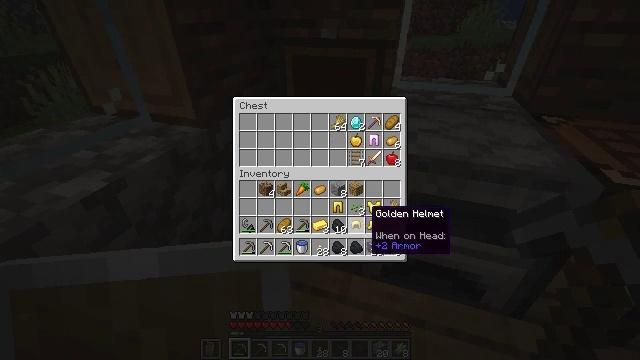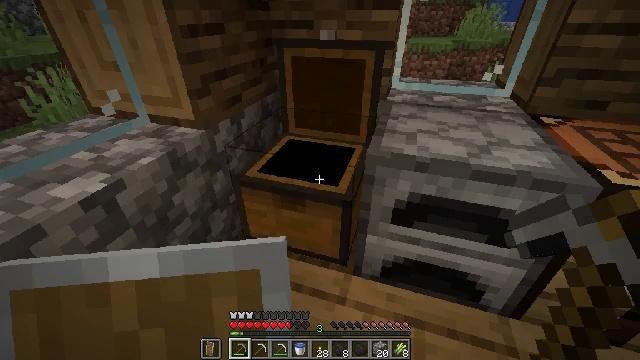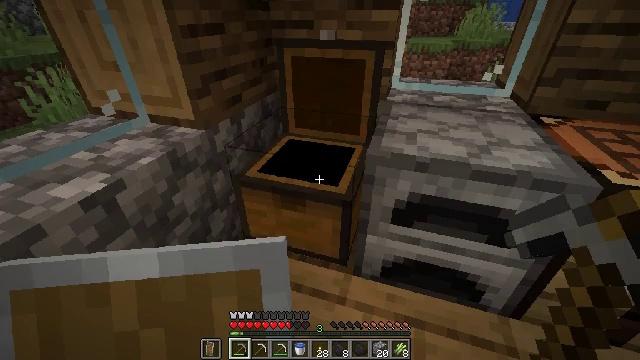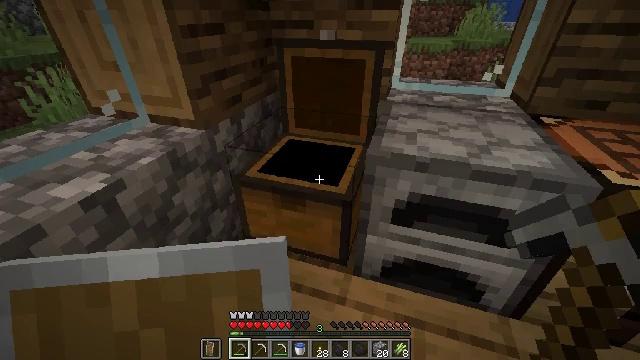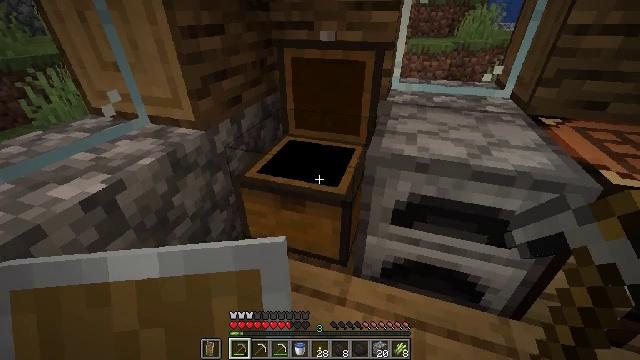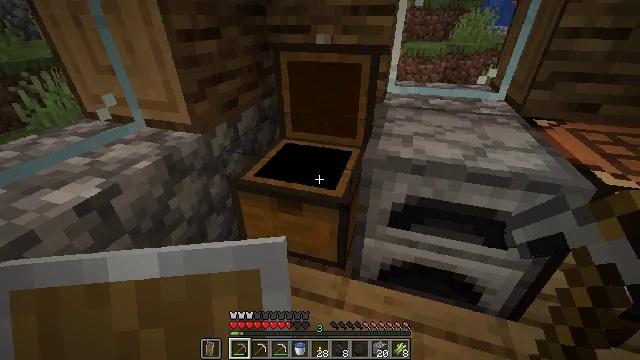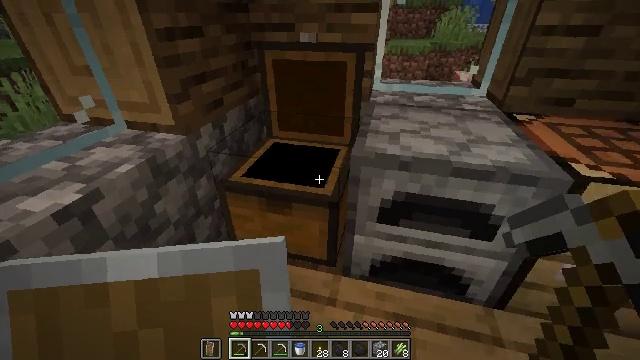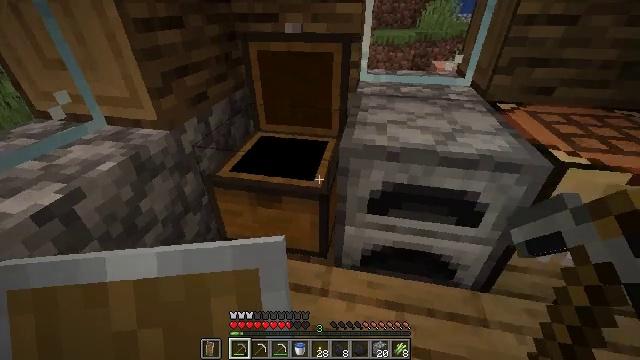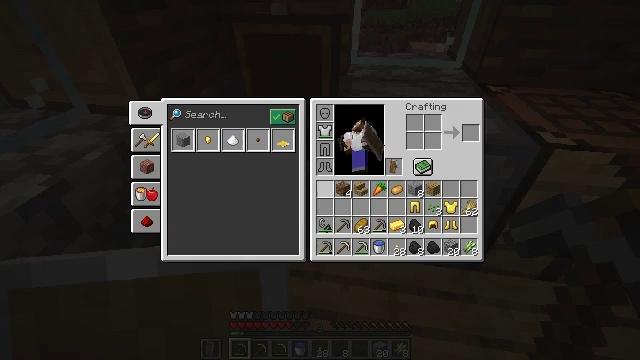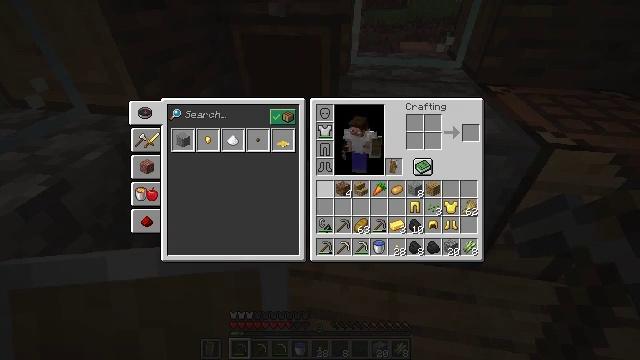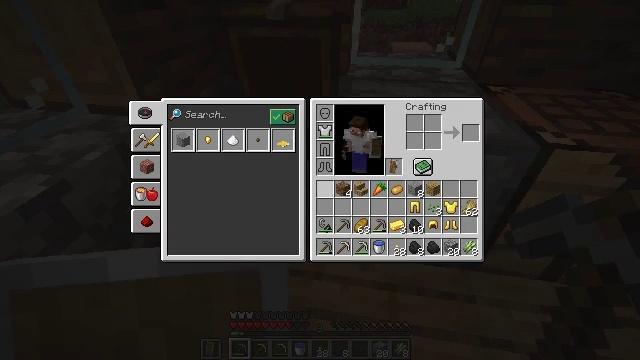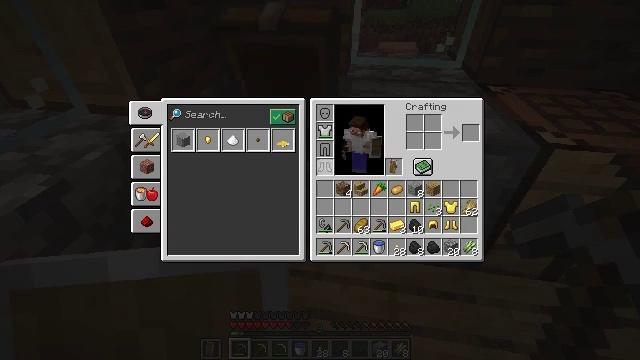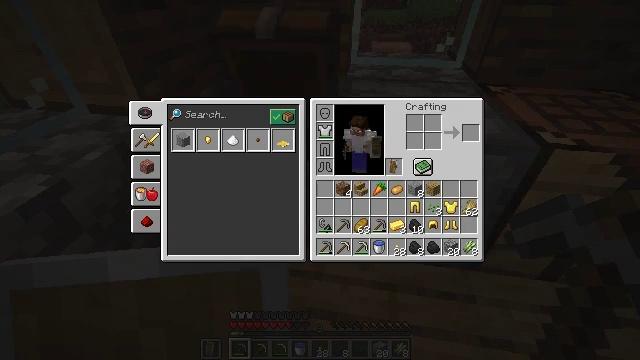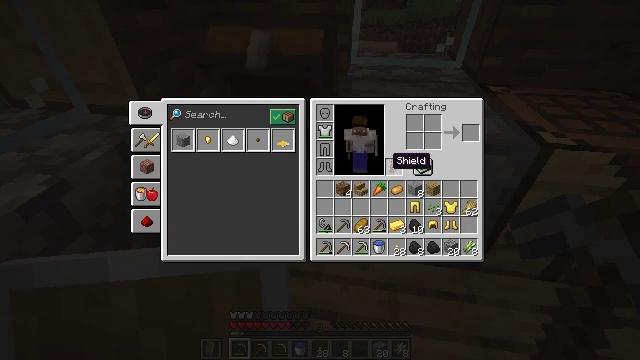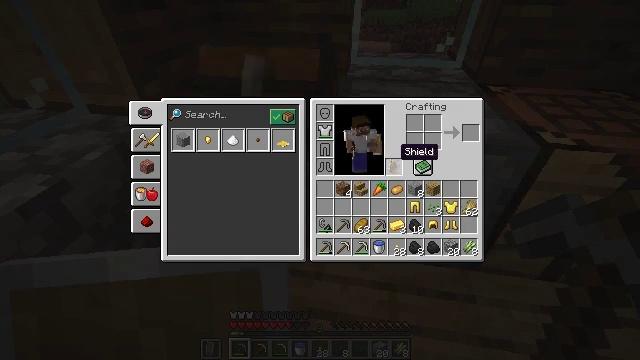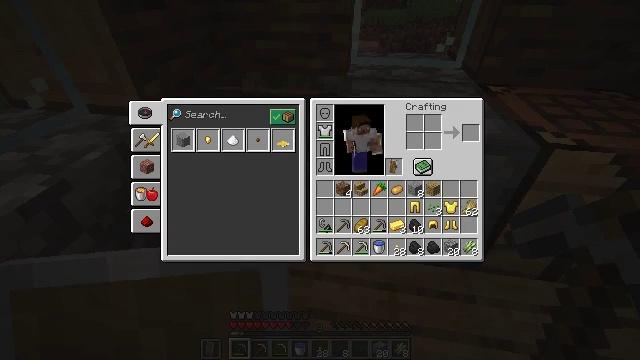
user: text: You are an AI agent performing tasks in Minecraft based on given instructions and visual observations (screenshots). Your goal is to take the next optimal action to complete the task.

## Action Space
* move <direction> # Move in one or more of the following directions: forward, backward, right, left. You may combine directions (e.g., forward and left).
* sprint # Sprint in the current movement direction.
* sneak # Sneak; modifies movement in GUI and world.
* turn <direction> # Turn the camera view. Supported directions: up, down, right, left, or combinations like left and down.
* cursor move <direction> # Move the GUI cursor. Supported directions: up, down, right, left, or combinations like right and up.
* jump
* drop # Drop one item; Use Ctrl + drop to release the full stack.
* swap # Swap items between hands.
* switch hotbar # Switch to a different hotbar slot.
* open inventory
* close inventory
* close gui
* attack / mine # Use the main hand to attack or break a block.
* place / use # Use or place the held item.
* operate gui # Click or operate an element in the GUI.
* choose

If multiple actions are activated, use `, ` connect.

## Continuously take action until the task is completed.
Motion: motion action
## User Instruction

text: Retrieve the stripped oak log.
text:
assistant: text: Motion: open inventory
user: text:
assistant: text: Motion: open inventory
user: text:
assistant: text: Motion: open inventory
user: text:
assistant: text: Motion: open inventory
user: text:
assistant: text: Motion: no_op
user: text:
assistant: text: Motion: turn right
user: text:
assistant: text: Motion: turn right and down
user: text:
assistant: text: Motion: turn right and down, close inventory
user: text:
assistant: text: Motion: close inventory
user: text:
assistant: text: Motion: close inventory
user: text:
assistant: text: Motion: no_op
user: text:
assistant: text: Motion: turn right
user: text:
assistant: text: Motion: turn right
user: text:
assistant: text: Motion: turn right and up
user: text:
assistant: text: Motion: turn up
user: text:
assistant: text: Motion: turn down
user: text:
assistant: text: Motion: turn right and down
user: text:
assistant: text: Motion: turn right and down
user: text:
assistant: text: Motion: no_op
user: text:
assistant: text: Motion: turn left and up
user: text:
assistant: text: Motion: turn left and up
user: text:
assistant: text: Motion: no_op
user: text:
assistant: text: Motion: no_op
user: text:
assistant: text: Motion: no_op
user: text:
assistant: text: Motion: no_op
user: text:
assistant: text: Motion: no_op
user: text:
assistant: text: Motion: no_op
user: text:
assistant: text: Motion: no_op
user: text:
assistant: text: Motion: no_op
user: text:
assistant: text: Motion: no_op